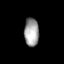
Tissue: lung
Cell type: Fibroblasts
Senescence score: 0.6521
Nuclear area (px): 409
Mean DAPI intensity: 158.775